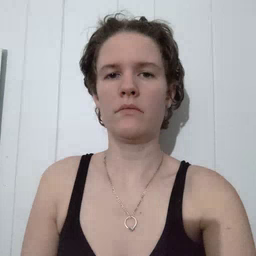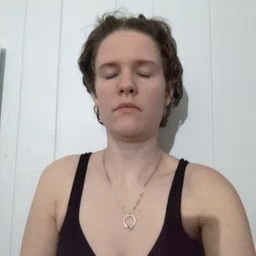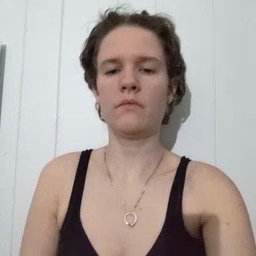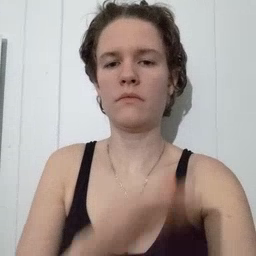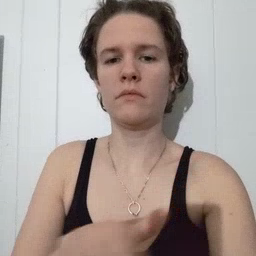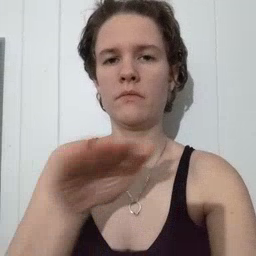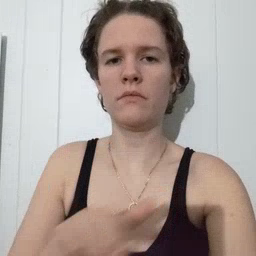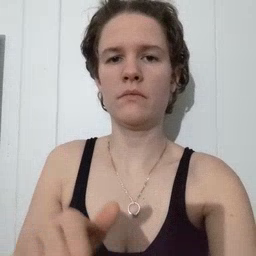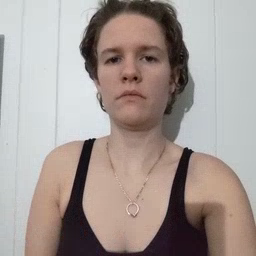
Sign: clean